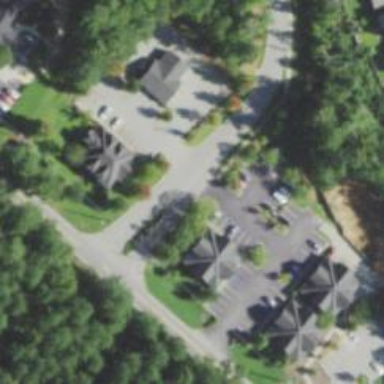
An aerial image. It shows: Veterinary facility.